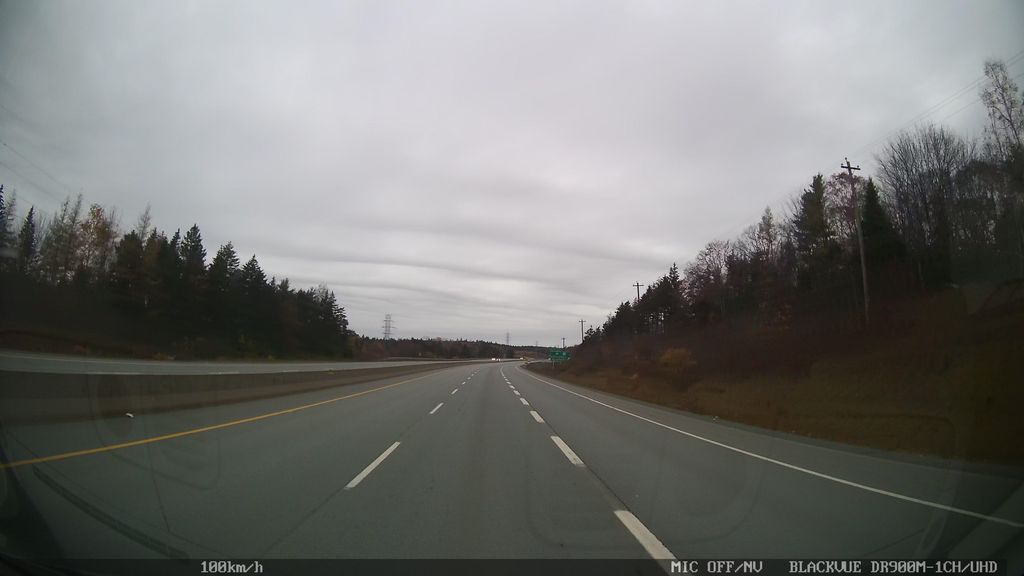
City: halifax